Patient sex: M
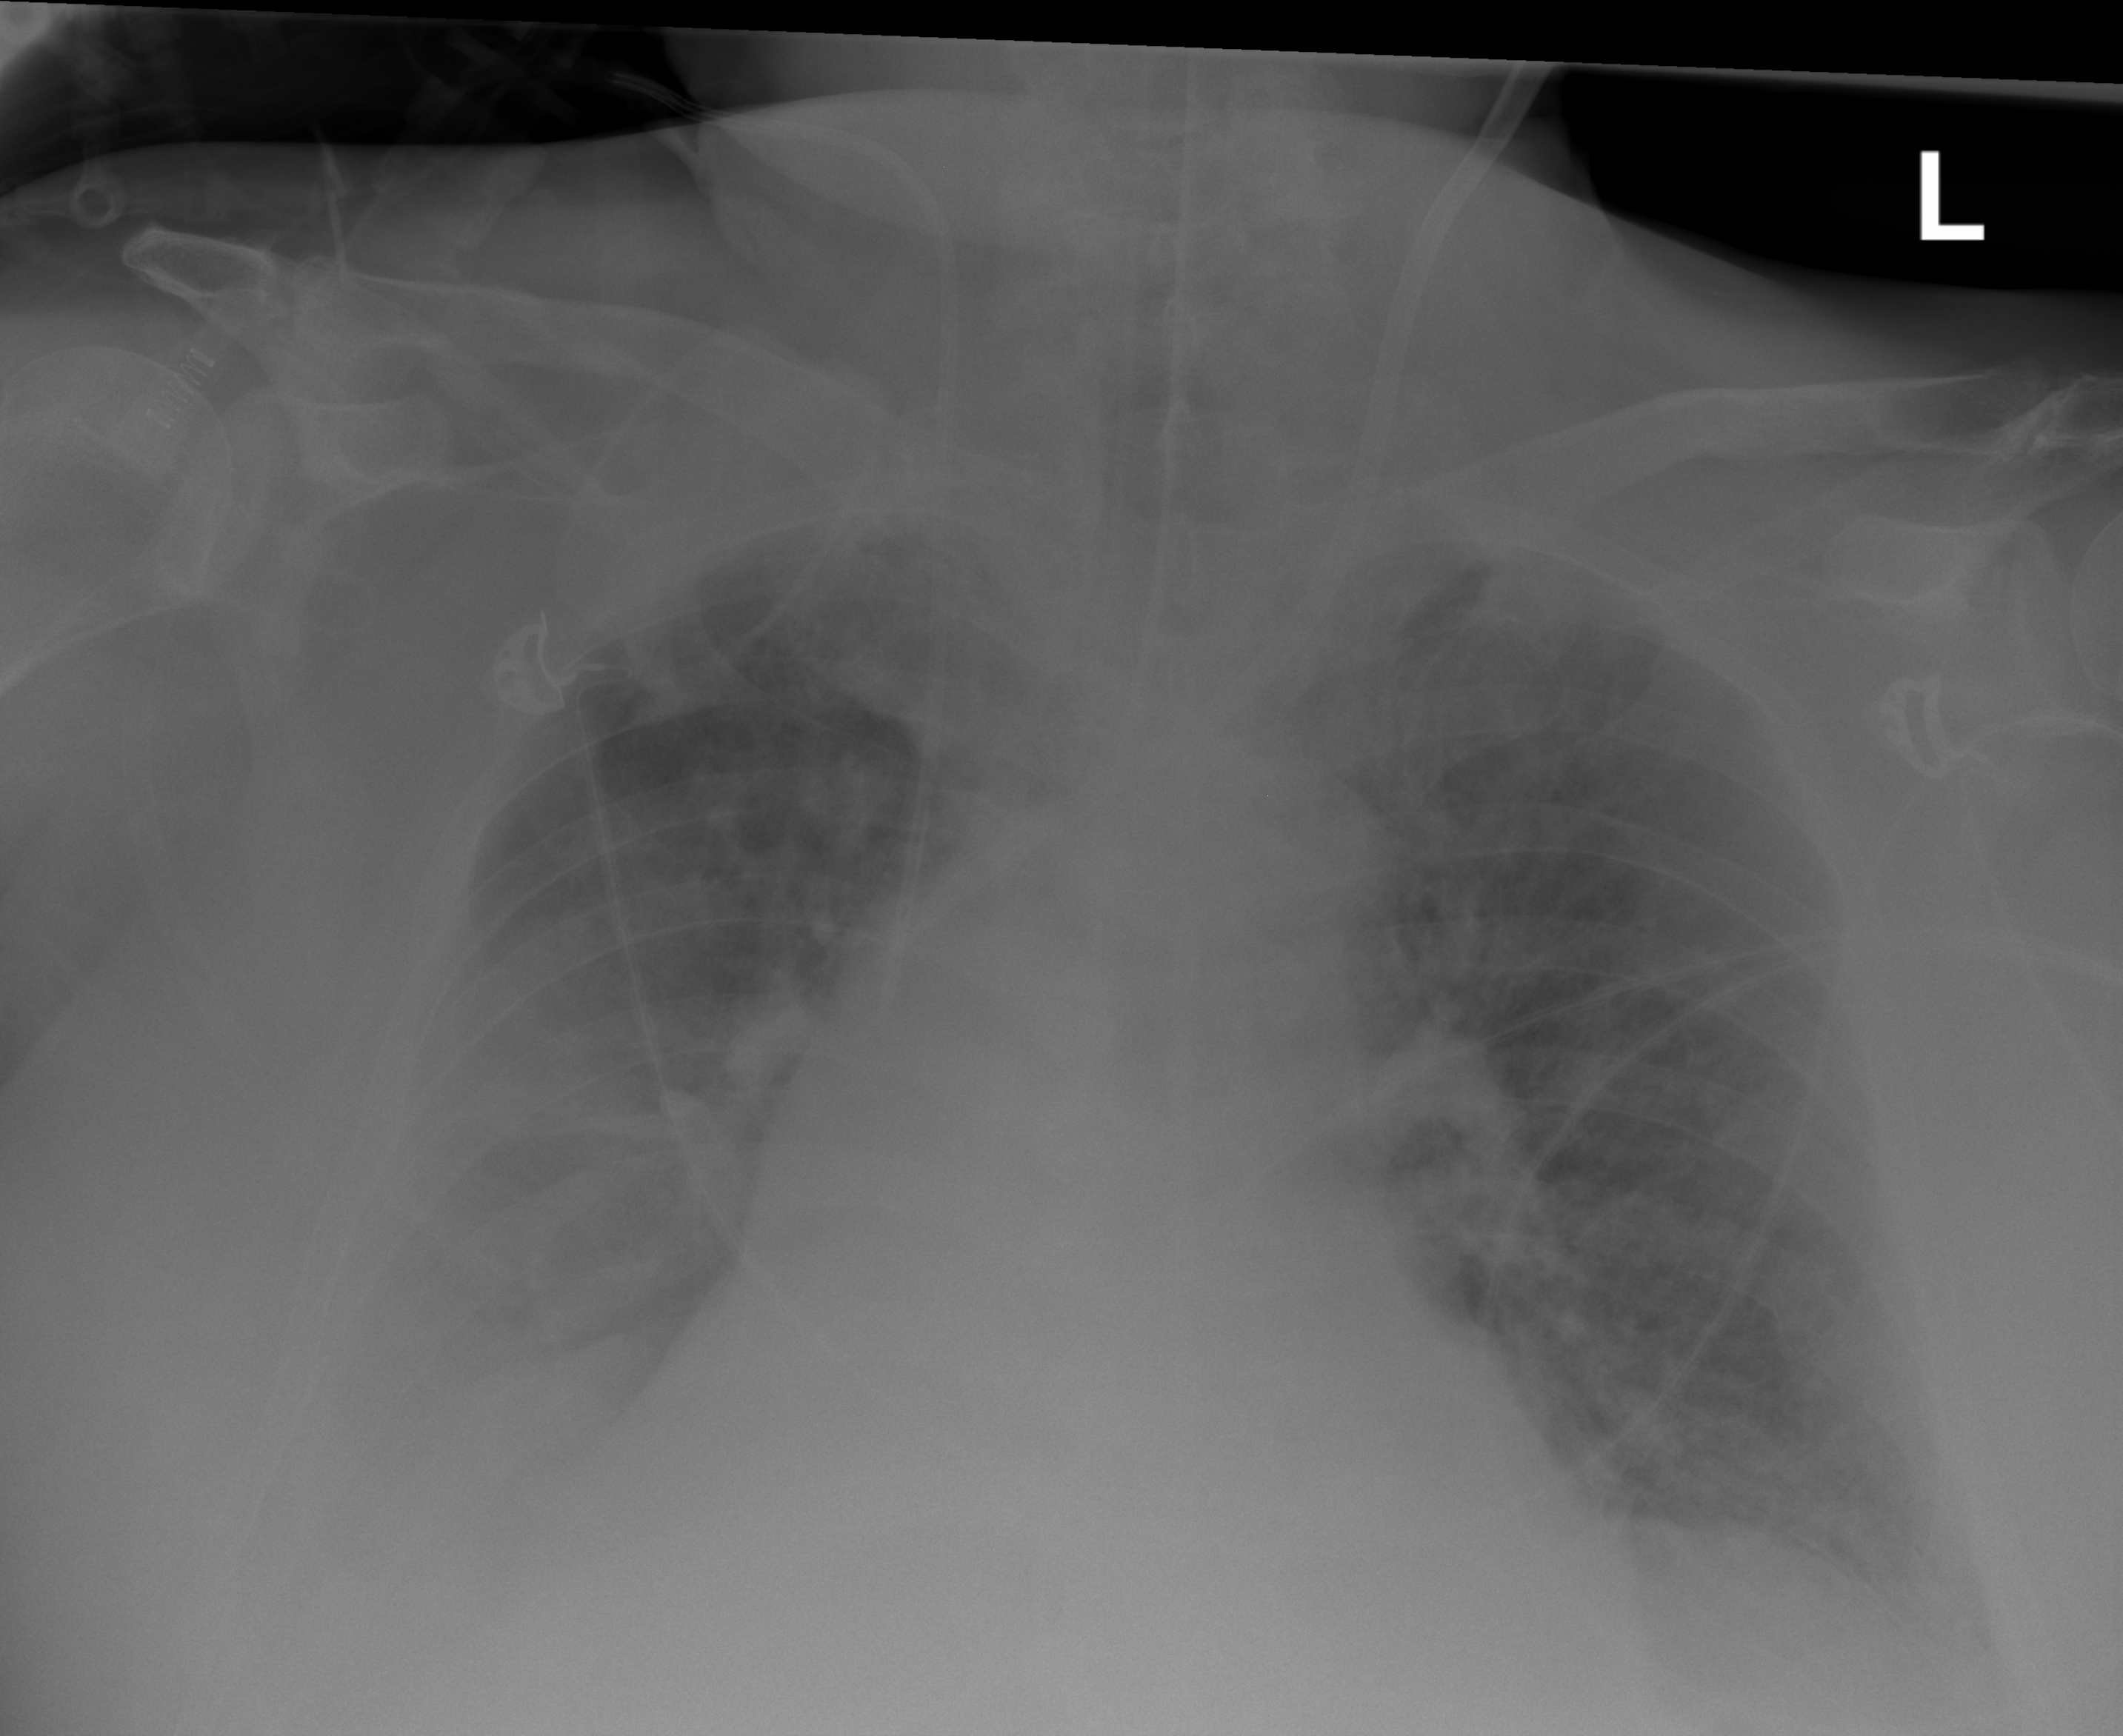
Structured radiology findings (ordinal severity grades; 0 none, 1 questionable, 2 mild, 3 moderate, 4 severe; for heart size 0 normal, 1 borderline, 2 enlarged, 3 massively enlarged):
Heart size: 1
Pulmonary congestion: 3
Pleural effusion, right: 2
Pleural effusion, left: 1
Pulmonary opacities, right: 2
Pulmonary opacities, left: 2
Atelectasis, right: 2
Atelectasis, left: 2